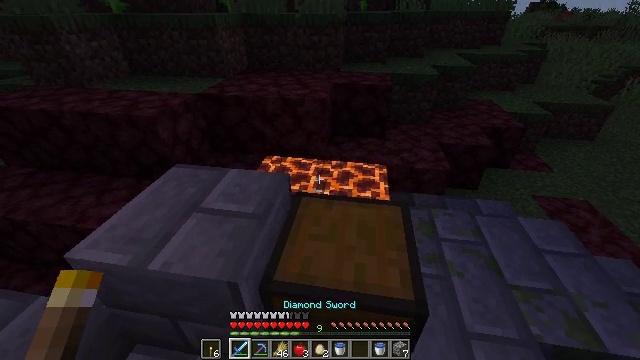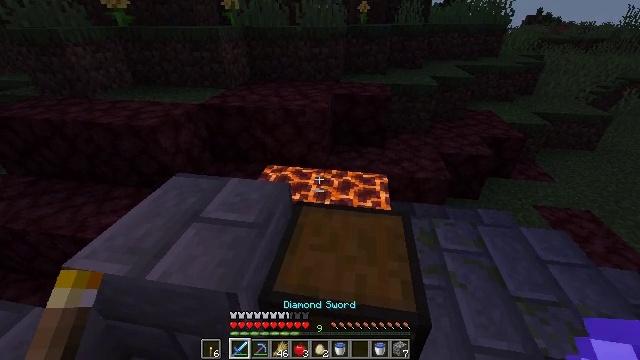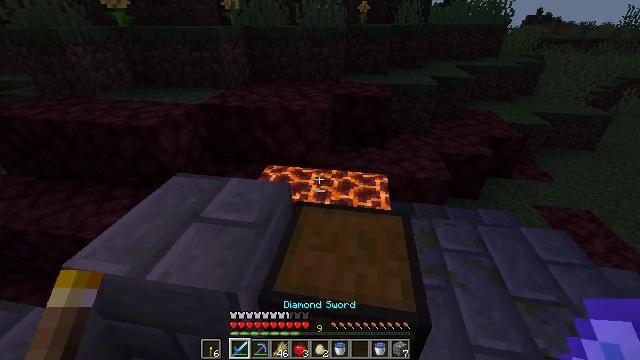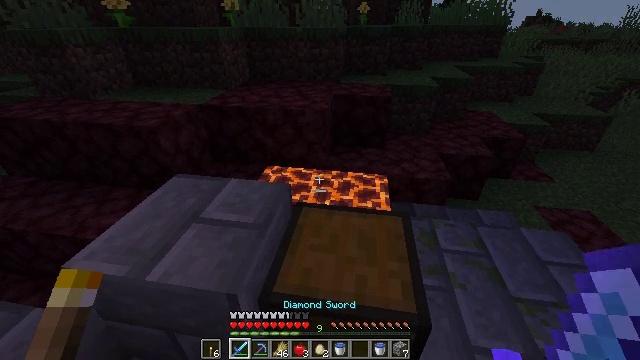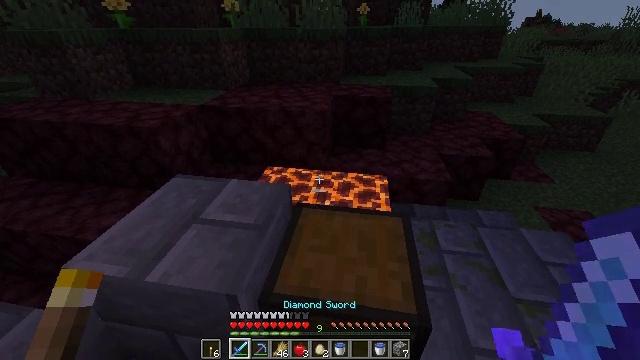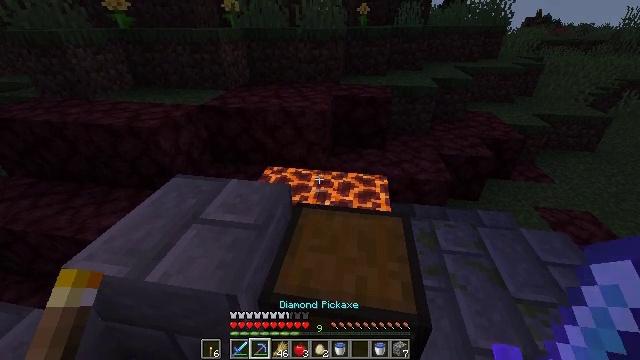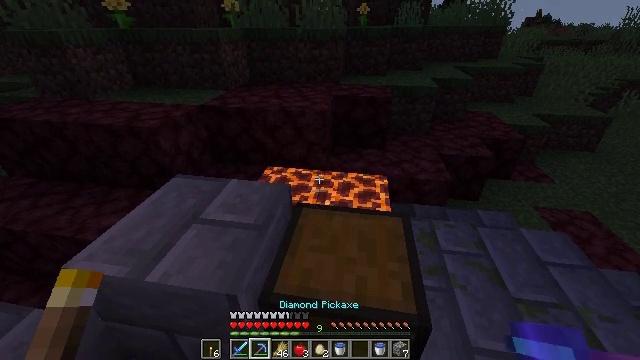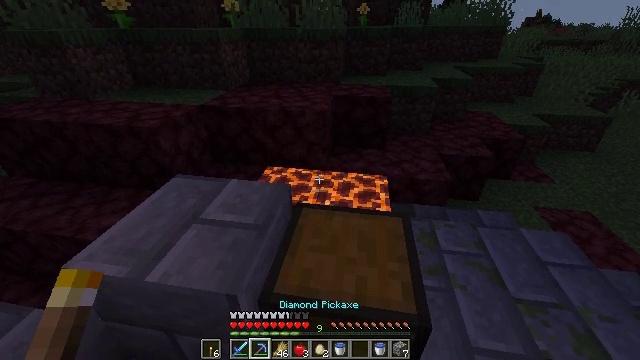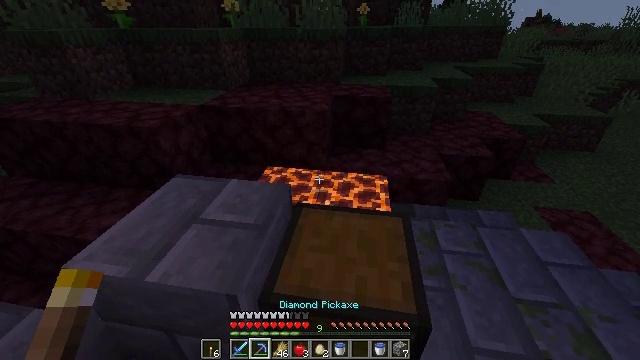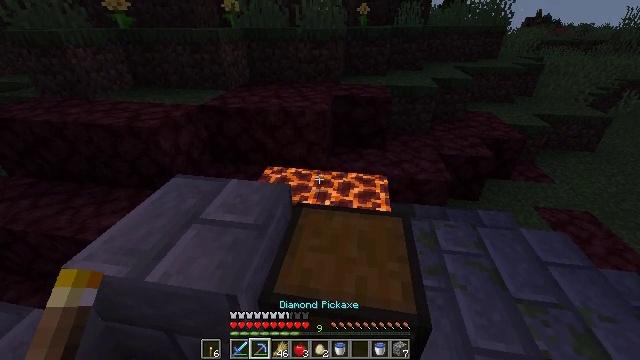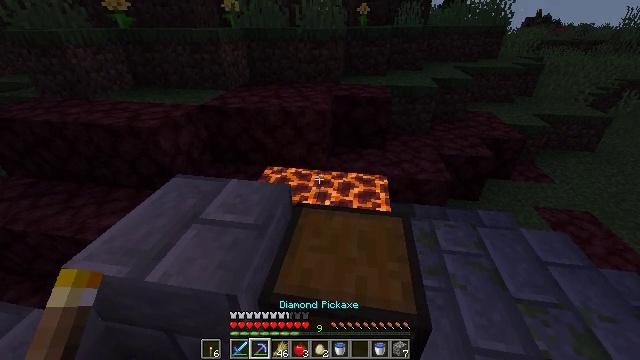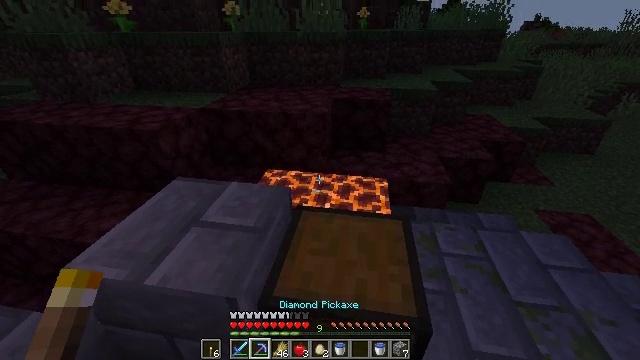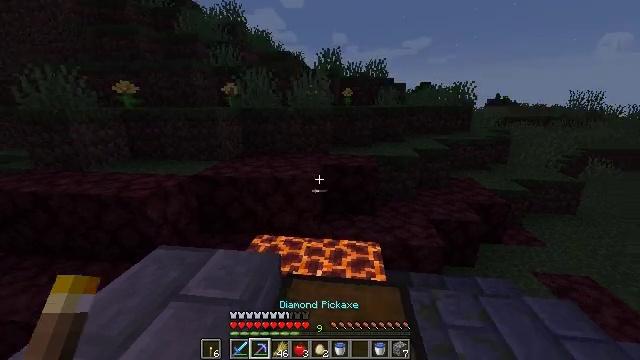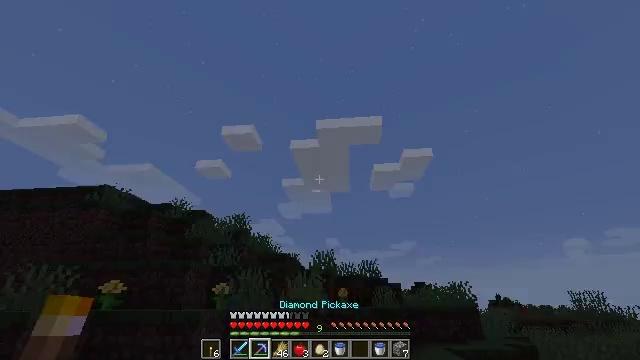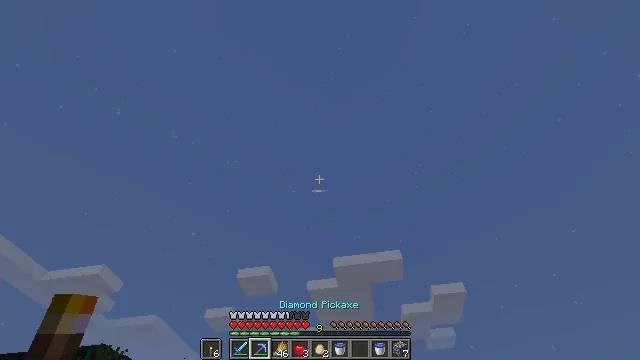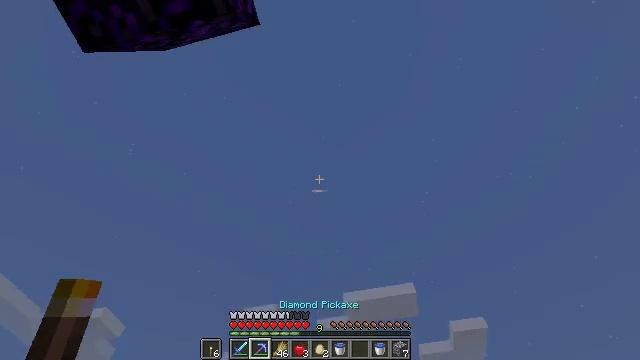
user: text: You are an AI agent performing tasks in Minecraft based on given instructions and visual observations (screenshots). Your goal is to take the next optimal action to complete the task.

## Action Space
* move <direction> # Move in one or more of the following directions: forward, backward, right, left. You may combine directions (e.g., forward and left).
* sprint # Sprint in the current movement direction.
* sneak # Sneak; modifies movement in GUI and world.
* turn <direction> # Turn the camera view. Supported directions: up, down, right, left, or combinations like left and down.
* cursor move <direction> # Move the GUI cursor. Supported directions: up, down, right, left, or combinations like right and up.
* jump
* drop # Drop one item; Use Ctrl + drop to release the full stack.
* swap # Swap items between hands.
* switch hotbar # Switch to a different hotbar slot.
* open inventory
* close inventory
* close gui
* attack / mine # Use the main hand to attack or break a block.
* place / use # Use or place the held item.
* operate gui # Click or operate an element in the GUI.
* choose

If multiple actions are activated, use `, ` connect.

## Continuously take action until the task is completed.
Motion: motion action
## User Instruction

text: Use a pickaxe to gather crying obsidian.
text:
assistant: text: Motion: turn up
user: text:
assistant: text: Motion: no_op
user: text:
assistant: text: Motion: no_op
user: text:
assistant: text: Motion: no_op
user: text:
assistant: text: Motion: no_op
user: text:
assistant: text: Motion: no_op
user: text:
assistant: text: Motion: no_op
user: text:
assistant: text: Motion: no_op
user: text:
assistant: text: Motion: no_op
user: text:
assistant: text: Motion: no_op
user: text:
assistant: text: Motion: no_op
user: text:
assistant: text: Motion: turn right and up
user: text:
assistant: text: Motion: turn right and up
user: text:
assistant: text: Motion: turn left and up
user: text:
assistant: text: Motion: turn left and up
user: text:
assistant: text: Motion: turn up
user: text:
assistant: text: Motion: turn up
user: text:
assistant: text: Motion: turn up
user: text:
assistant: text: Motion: turn up
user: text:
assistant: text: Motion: turn up
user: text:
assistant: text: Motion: turn left and up
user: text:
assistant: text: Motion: turn left
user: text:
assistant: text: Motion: turn left and up
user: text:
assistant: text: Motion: turn left and up
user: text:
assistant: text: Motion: turn left
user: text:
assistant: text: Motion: no_op
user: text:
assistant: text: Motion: no_op
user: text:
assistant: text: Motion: turn left
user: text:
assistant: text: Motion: turn left
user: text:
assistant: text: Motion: turn left and down